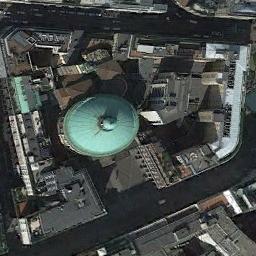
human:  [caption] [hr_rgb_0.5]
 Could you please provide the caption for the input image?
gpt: The church with a blue circular roof is surrounded by many buildings .

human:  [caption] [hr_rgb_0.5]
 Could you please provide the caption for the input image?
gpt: The church with a green circular pointed tower is surrounded by other buildings .

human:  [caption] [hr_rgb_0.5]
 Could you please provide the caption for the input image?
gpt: This is a church with a domed roof .

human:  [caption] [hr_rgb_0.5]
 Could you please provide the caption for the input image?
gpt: A cathedral with a gray roof, The main house in the middle of the church has a cyan dome, And there are many buildings and roads around the church .

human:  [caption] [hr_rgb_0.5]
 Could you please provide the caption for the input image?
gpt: There are many buildings near the church .